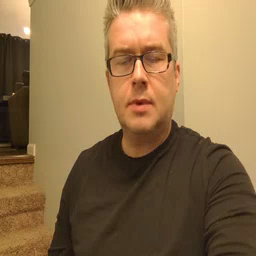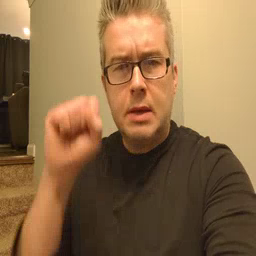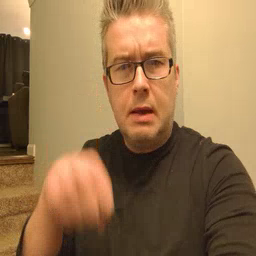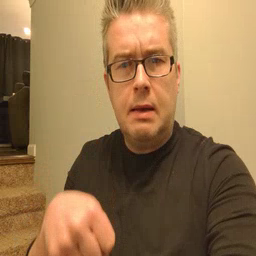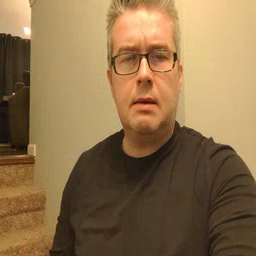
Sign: can